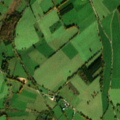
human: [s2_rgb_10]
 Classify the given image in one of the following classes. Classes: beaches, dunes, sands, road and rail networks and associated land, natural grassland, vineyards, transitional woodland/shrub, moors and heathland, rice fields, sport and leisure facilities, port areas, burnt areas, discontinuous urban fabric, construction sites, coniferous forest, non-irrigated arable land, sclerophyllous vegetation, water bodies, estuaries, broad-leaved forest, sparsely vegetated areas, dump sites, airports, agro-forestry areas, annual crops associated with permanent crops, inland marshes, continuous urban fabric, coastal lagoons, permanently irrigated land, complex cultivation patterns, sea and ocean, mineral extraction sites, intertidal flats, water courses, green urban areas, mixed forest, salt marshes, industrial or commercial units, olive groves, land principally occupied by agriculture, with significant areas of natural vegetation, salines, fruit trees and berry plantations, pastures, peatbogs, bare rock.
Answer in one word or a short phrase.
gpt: pastures, complex cultivation patterns, land principally occupied by agriculture, with significant areas of natural vegetation